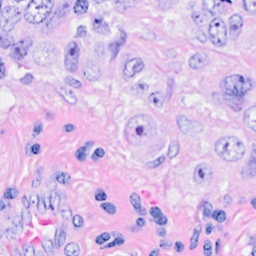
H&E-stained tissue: Breast